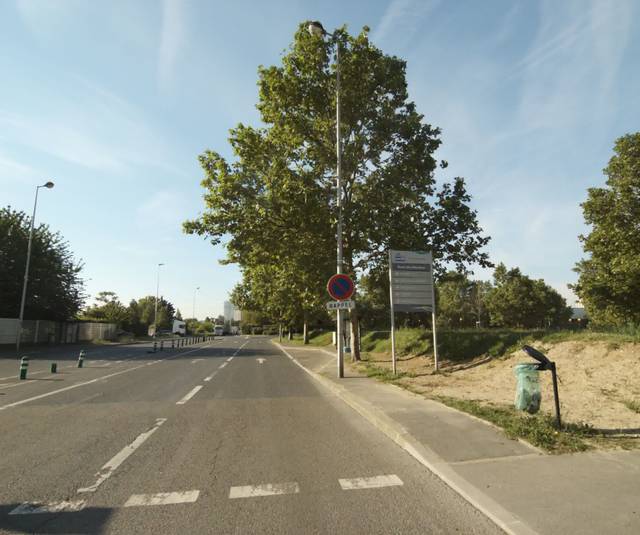
Region: France
Coordinates: 48.937, 2.277